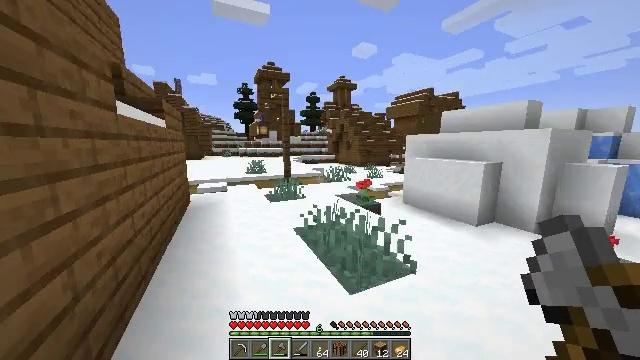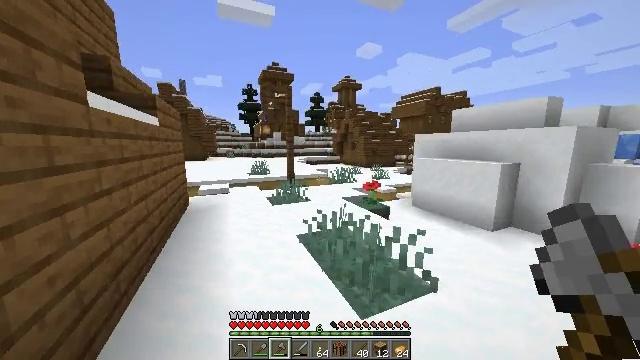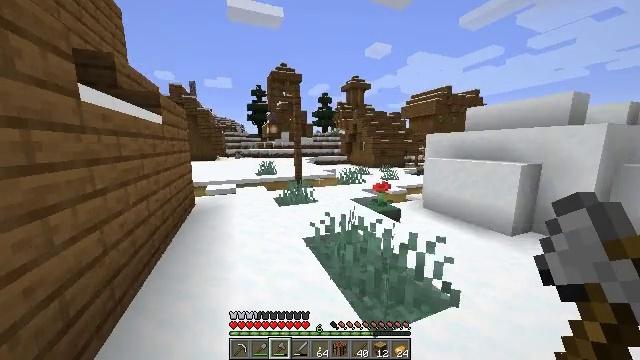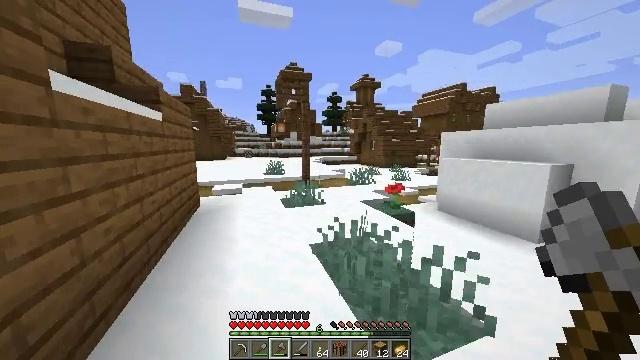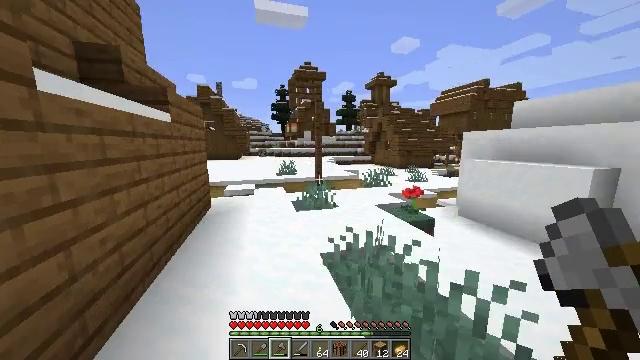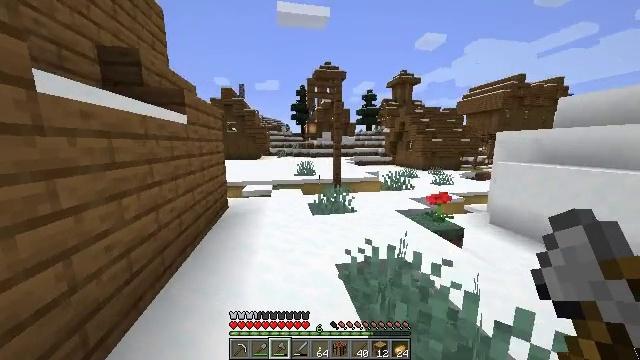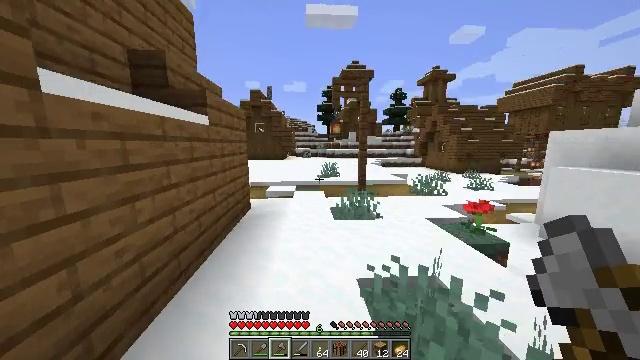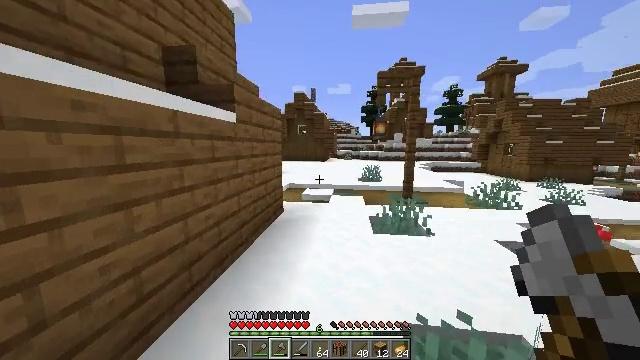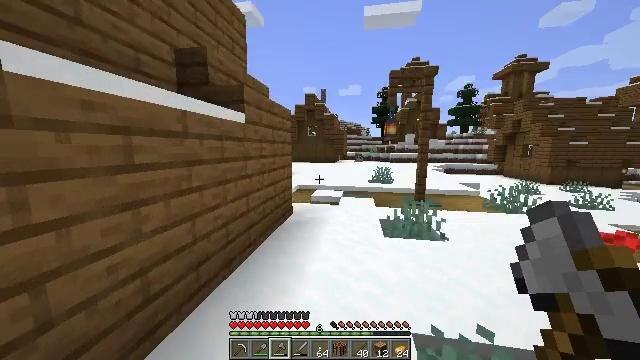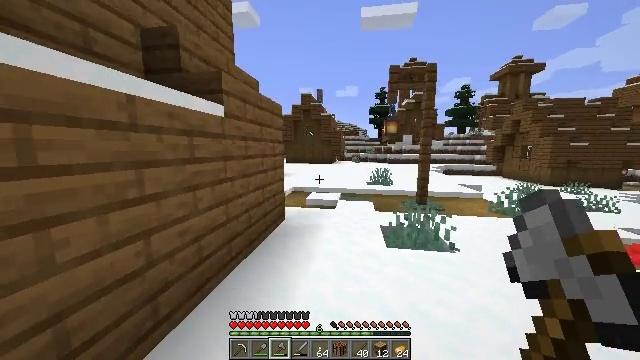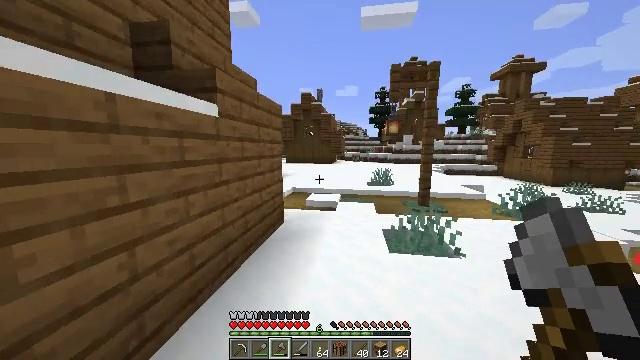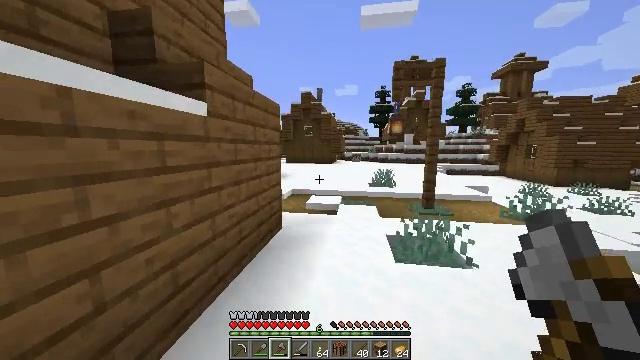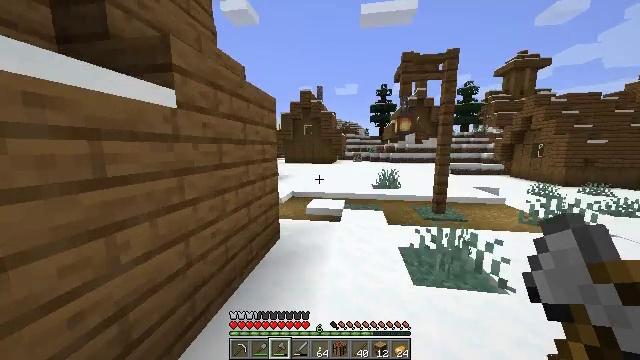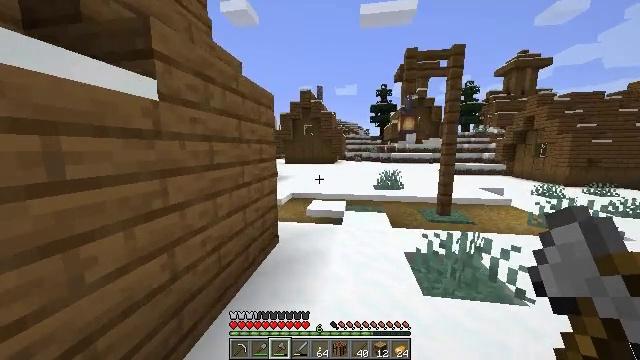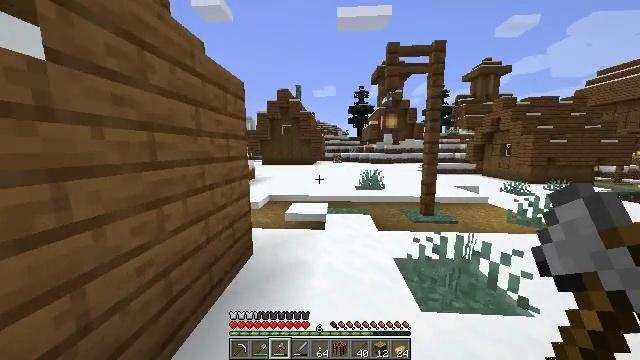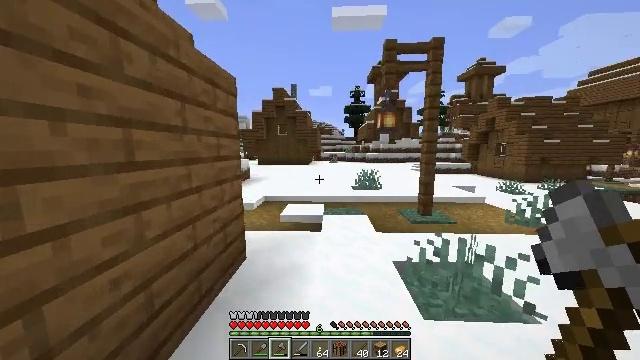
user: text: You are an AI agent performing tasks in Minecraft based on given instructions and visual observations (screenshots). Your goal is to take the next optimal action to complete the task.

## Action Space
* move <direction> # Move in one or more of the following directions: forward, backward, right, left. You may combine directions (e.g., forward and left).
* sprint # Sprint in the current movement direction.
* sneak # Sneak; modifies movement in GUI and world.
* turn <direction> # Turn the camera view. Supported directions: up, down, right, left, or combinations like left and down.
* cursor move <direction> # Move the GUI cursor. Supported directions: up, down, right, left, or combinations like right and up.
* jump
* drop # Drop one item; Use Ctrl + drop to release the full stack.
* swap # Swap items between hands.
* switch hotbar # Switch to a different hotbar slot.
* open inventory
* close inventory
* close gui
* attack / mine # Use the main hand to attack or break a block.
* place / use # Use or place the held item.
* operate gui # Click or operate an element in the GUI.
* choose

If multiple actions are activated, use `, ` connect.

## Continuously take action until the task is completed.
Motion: motion action
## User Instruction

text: Break the spruce leaves to clear the area.
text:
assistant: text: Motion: move forward, sprint, turn left
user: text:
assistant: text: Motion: move forward, sprint, turn left
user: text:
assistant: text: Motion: move forward, sprint, turn left
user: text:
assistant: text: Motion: move forward, sprint, turn left
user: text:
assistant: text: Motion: move forward, sprint, turn left
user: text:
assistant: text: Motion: move forward, sprint, turn left
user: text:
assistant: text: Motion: move forward, sprint, turn left
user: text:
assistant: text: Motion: move forward, sprint, turn left
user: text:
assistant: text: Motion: move forward, sprint
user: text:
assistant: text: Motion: move forward, sprint
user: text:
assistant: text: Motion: move forward, sprint
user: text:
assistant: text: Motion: move forward, sprint
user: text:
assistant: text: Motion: move forward, sprint
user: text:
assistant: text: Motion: move forward, sprint, turn right
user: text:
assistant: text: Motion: move forward, sprint, turn right
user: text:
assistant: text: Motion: move forward, sprint
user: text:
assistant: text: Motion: move forward, sprint
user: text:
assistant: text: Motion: move forward, sprint
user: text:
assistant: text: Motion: move forward, sprint, turn left
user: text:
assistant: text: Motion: move forward, sprint, turn left
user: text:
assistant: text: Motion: move forward, sprint, turn left
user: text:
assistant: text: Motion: move forward, sprint, turn left
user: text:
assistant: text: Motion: move forward, sprint, turn left
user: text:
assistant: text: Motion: move forward and move right, sprint, turn left
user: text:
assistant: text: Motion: move forward and move right, sprint, turn left
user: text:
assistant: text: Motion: move forward and move right, sprint, turn left
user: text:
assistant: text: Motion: move forward and move right, sprint, turn left
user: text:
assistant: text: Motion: move forward and move right, sprint, turn left
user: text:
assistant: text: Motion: move forward and move right, sprint, turn left
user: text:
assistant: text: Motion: move forward and move right, sprint, turn left